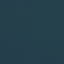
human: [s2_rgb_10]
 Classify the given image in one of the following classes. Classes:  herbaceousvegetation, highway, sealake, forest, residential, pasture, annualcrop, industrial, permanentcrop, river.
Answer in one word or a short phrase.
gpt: SeaLake